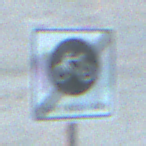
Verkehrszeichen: EndeFahrradstrasse
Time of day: SunriseSunset
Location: Outdoor (Beach)
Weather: PartlyCloudy
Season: NotSpecified
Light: Natural